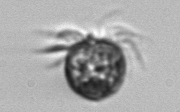
Label: Ciliophora